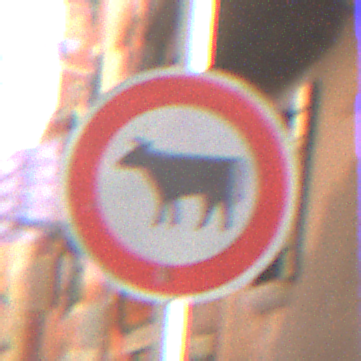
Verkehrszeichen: VerbotViehtrieb
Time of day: Midday
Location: Outdoor (Urban)
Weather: Clear
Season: NotSpecified
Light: Natural